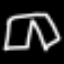
Label: pants